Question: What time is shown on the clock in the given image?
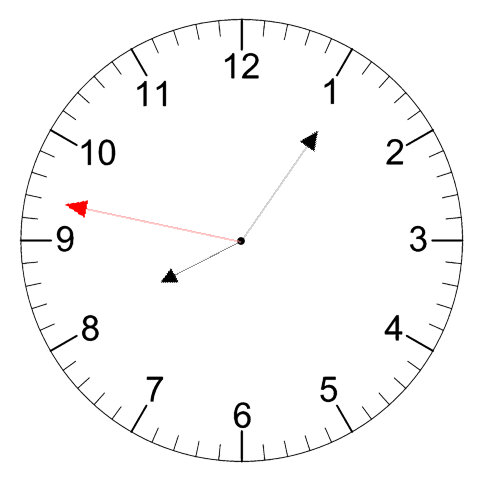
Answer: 08:05:47